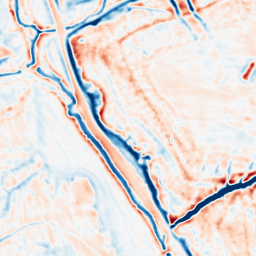
Category: multiscale
Decomposition family: dog_multiscale
Decomposition parameters: sigma_ratio: 1.4
n_scales: 4
base_sigma: 1
Upsampling method: cubic_mitchell
Upsampling parameters: scale: 2
Upsampling scale: 2